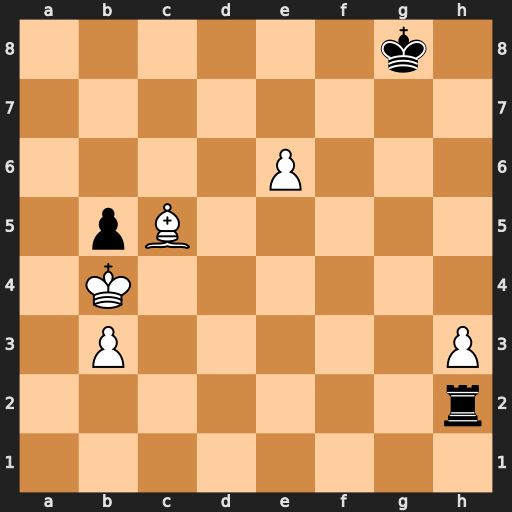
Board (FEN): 6k1/8/4P3/1pB5/1K6/1P5P/7r/8
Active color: w
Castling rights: -
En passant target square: -
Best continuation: Kxb5 Rxh3 Kc4